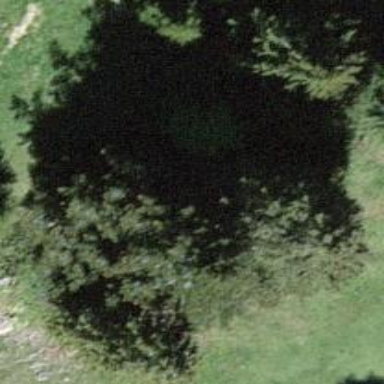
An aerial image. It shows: Needle-leaved tree in nature.